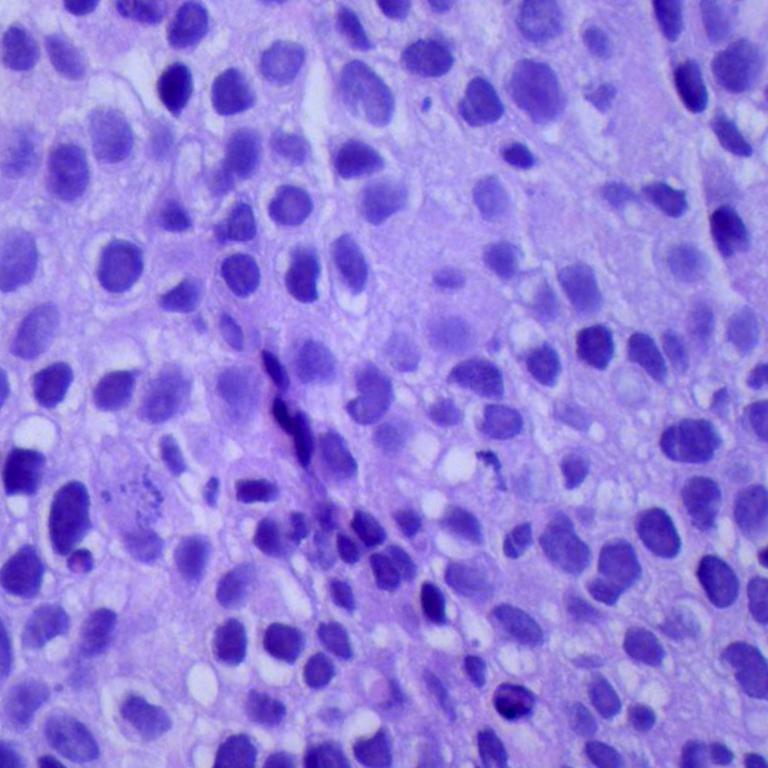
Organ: lung
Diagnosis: squamous carcinomas